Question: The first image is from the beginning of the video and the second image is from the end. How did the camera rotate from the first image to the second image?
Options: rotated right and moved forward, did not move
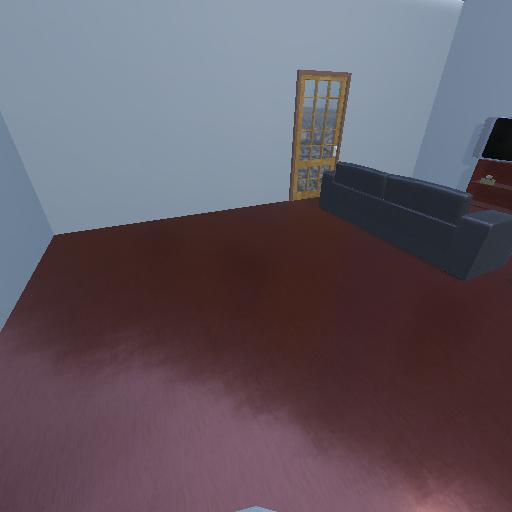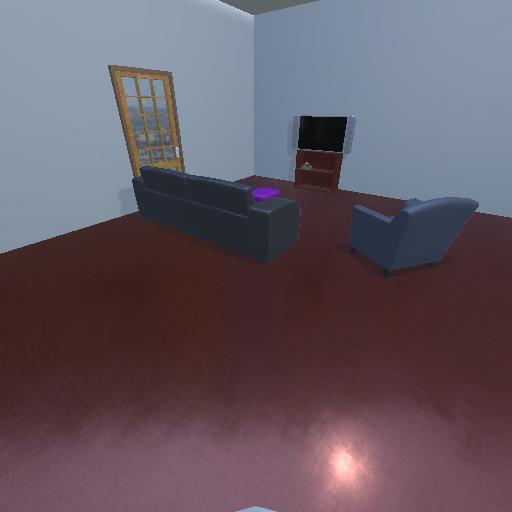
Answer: rotated right and moved forward